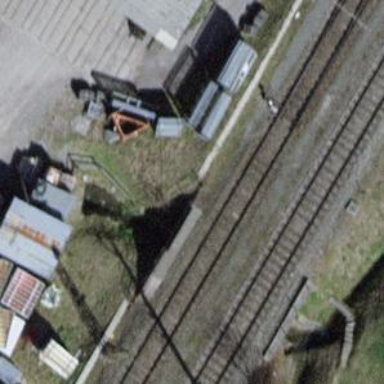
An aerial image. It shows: Single track railway with electrified contact line. The track type is main.